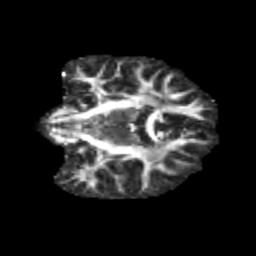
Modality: FA
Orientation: coronal
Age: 13
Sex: female
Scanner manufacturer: siemens
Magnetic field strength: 3 T
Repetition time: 3.8 s
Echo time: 0.07 s